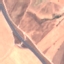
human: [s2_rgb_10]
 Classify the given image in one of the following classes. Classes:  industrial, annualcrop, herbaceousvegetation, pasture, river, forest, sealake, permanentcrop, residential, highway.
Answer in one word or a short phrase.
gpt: Highway